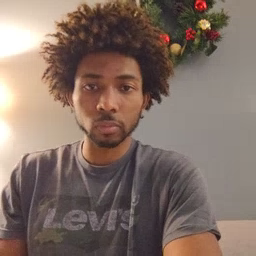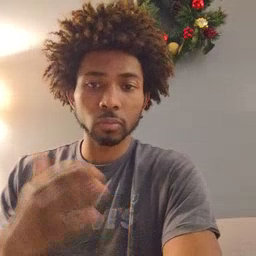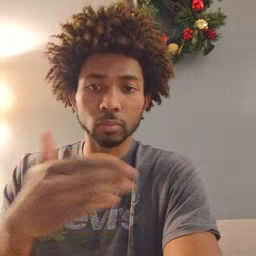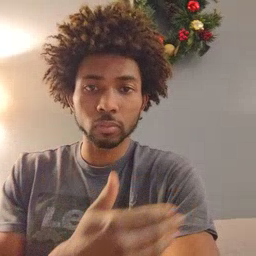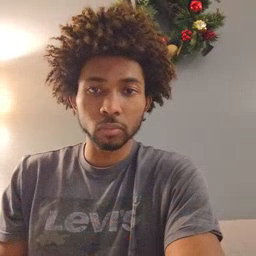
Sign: fish